Aerial crown-view tile of a tropical tree (Barro Colorado Island, Panama), acquired 20250217:
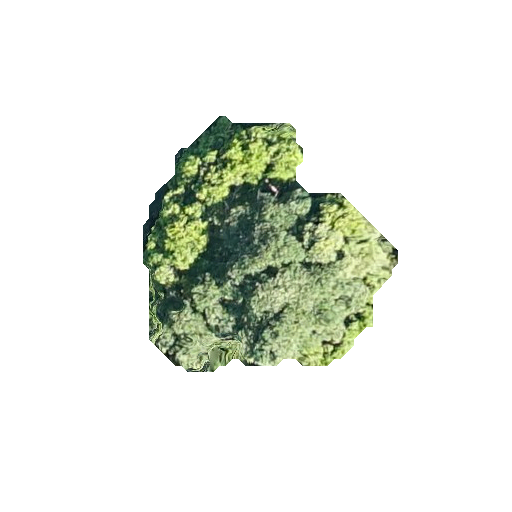
Species: Aspidosperma desmanthum
GBIF accepted scientific name: Aspidosperma desmanthum
Crown area: 67.229 m²